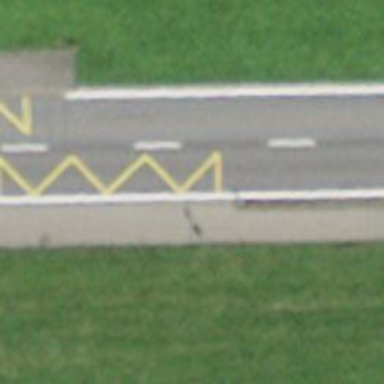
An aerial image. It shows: Bus stop with stop position for public transport.